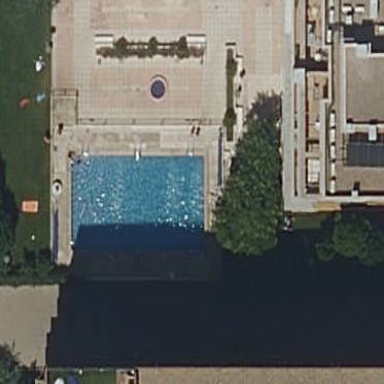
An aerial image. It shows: Swimming pool located in leisure land.